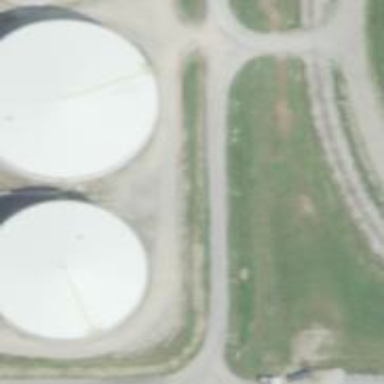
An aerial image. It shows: Storage tank building.